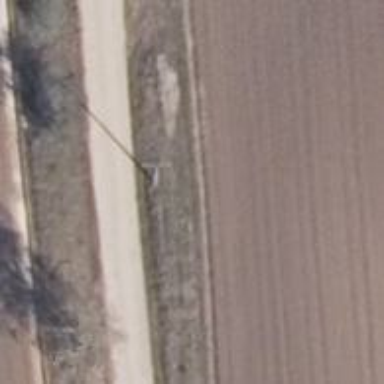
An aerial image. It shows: Power pole.